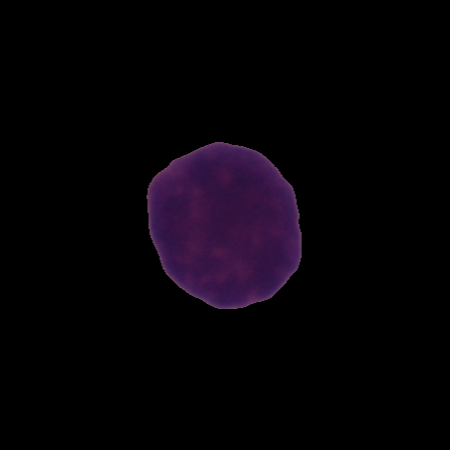
Label: healthy